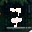
Label: 7